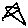
Label: star